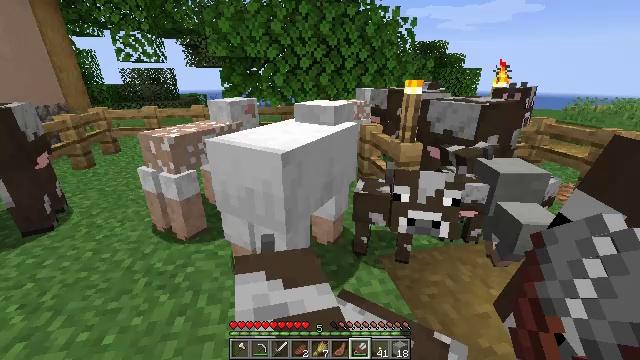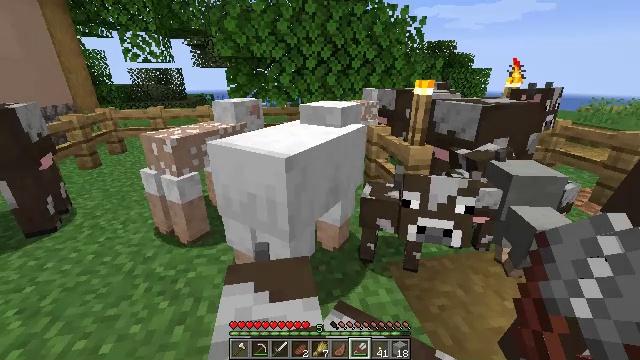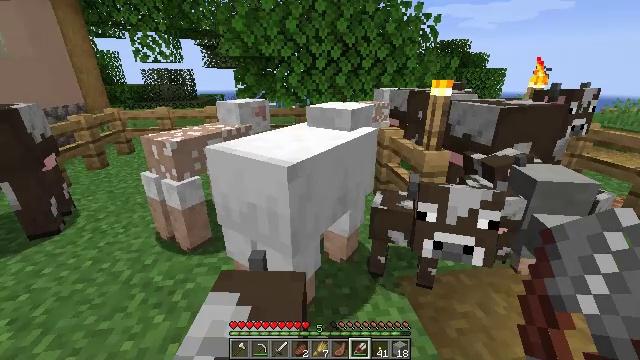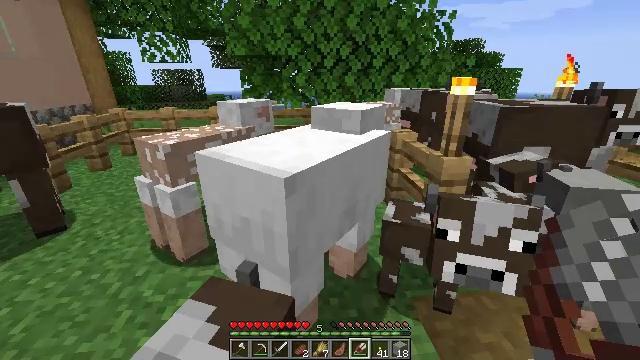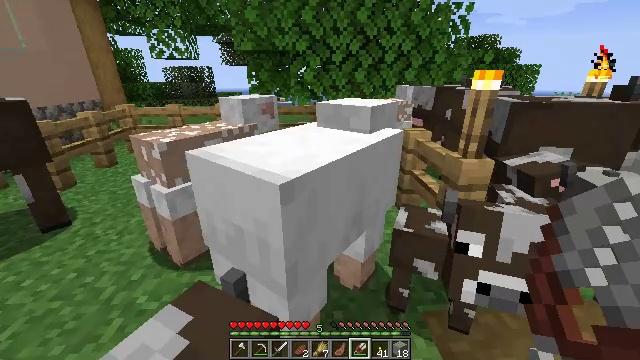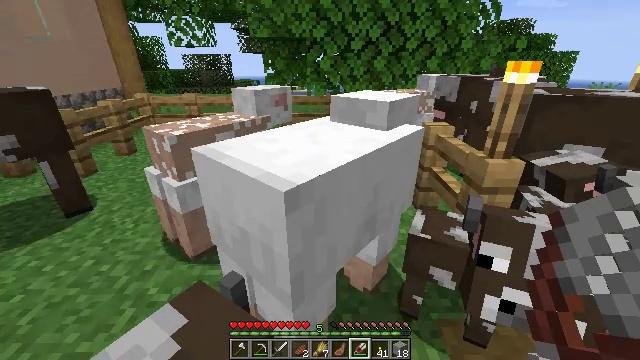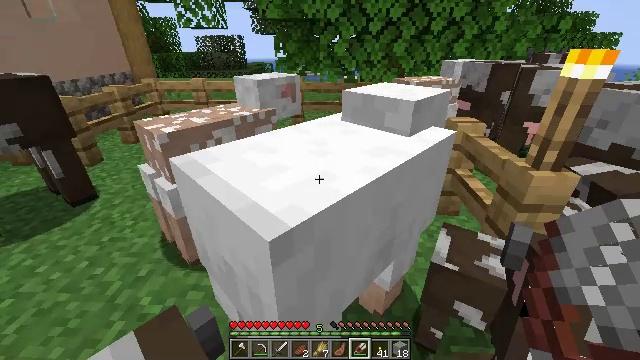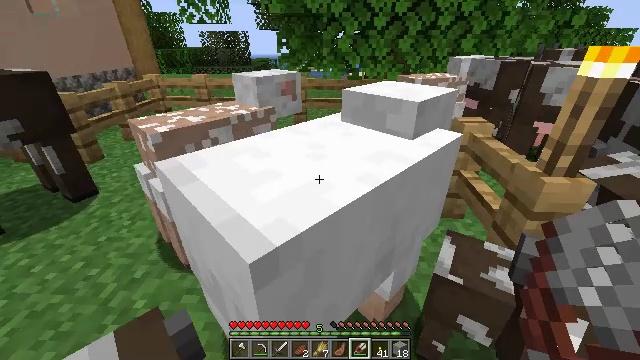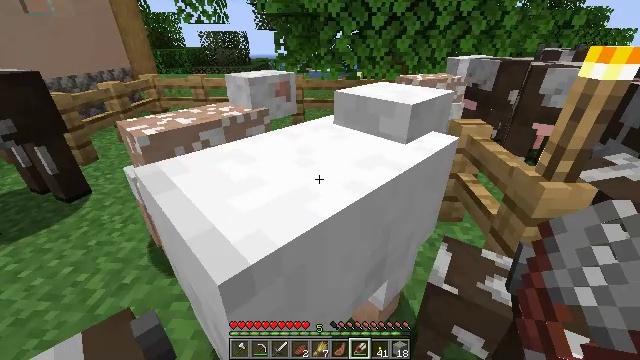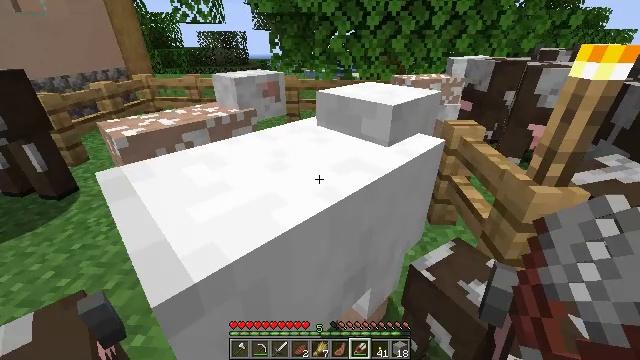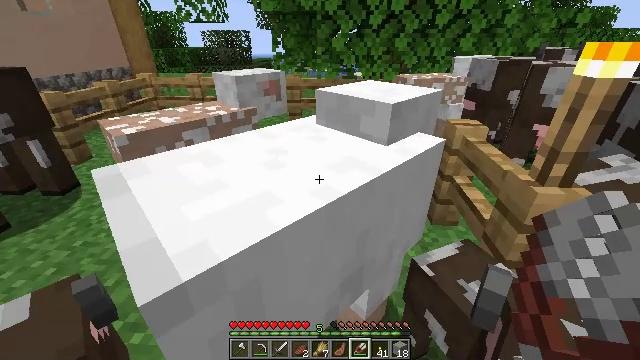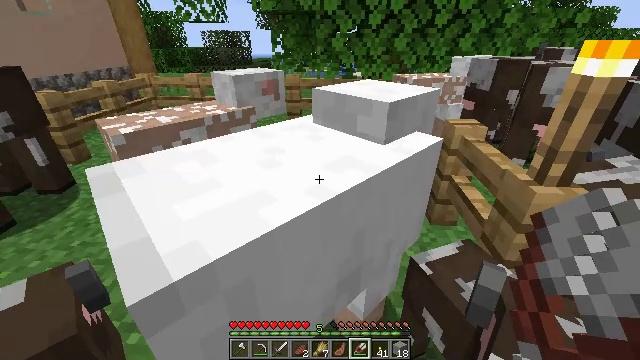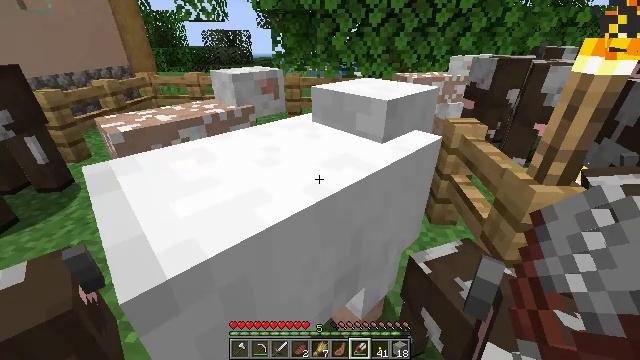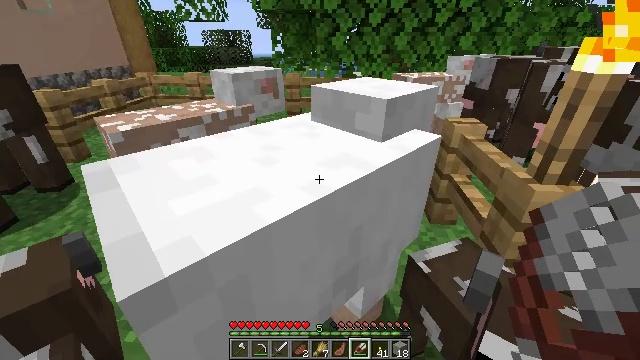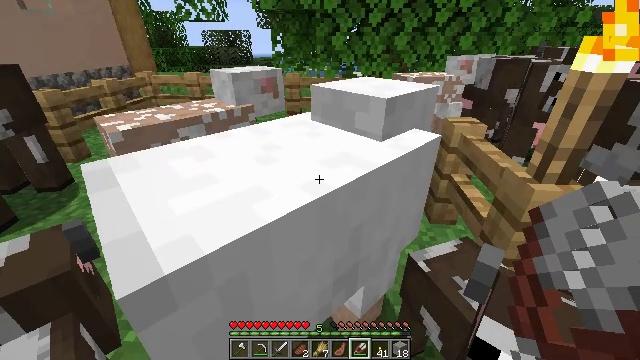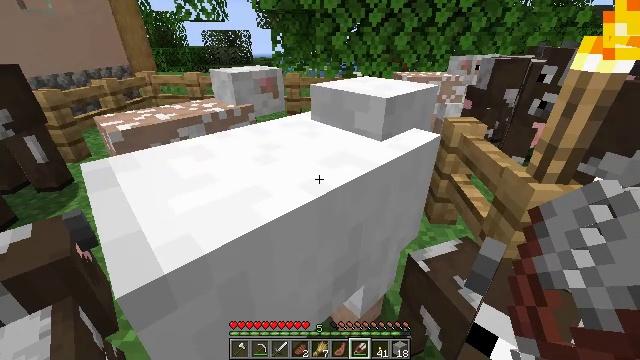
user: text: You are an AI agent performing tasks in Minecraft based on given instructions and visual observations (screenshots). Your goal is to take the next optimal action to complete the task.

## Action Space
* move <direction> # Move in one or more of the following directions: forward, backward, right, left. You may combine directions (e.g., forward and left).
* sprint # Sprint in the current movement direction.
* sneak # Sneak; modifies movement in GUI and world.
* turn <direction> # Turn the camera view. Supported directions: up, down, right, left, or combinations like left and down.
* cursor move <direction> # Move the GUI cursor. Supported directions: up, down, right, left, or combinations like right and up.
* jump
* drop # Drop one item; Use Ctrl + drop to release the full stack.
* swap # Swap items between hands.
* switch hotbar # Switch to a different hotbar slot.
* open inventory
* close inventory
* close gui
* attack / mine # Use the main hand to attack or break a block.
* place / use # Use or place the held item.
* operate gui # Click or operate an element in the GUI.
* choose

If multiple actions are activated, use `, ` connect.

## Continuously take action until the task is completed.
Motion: motion action
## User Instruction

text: Craft a gray bed.
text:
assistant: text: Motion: move forward, turn left
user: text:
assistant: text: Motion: move forward, turn left
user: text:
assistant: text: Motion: move forward, turn left
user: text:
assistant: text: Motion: move forward, turn left
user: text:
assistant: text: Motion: move forward, turn left and down
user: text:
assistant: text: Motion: turn left and down
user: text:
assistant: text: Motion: turn left
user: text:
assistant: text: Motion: no_op
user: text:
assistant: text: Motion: no_op
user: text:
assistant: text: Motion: no_op
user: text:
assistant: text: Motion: no_op
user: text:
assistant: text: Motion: no_op
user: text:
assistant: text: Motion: no_op
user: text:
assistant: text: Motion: no_op
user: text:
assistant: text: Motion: no_op
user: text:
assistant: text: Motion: use / place
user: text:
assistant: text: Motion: use / place
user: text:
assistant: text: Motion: use / place
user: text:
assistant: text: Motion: no_op
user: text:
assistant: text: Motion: no_op
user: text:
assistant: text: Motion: no_op
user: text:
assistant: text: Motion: no_op
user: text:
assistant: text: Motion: no_op
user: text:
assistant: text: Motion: no_op
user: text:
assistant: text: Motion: move forward
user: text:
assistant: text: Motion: move forward
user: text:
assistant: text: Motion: move forward
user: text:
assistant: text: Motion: move forward
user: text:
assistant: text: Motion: move forward
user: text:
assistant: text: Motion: move forward, turn left